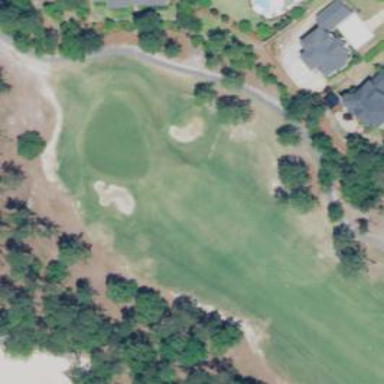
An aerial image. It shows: Golf hole.